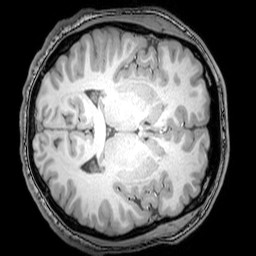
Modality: T1w
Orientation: axial
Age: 20
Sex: male
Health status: healthy
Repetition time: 0.081 s
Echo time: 0.037 s